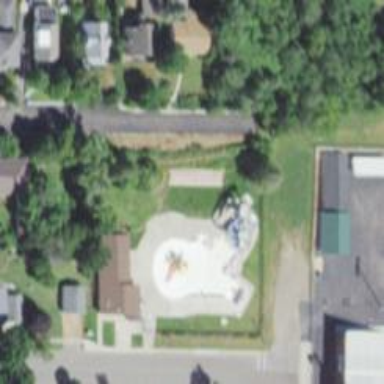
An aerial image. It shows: Water slide attraction.